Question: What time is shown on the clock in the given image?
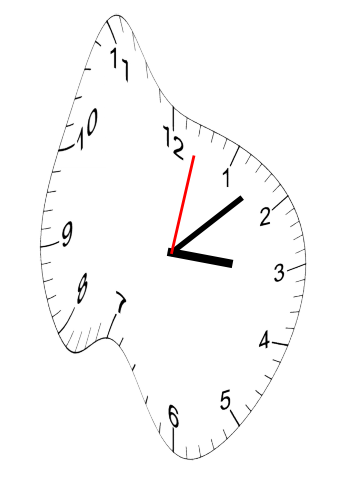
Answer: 03:08:02